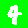
Digit: 4